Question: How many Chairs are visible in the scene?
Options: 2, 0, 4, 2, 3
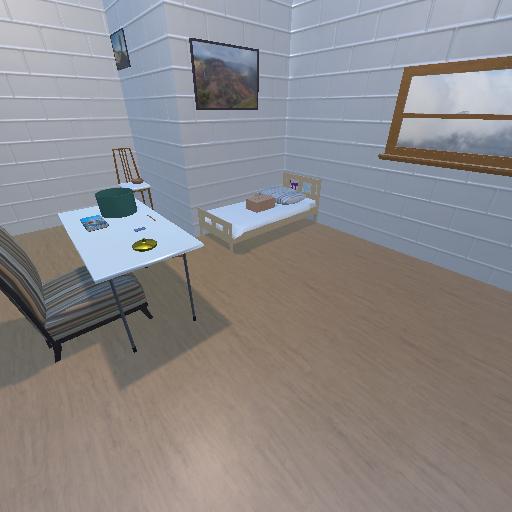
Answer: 2